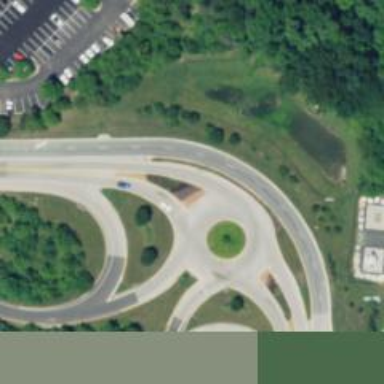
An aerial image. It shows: Tertiary road made of asphalt leading to roundabout junction.